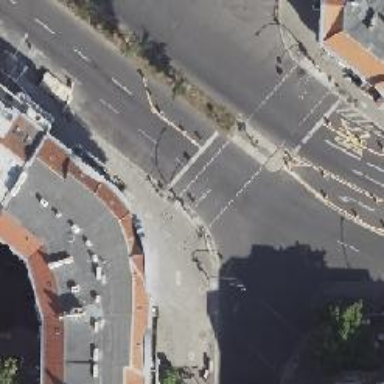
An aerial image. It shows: Asphalt footway with marked crossing equipped with traffic signals.